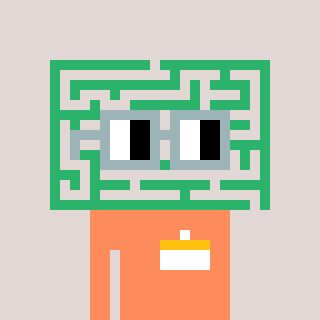
a pixel art character with square dark gray glasses, a maze-shaped head and a peachy-colored body on a warm background